Field crop: maize
Growth stage: 2
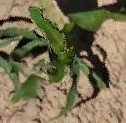
Species: maize